Question: I've got a DIV with a single child DIV that may or may not overflow on multiple sides of its parent. I need to be able to hide any part of the child that overflows the bottom edge of the parent, but allow for overflow on all other sides.
Here's a graphic to help explain:

I've been looking at the 'clip' CSS property but haven't been able to beat it into submission, largely because it doesn't accept percentages and this child doesn't have a static height/width. In addition, when hovering over the parent the child will animate, moving from one position to another. Makes things a bit trickier.
Suggestions?
My goal is to not add extraneous markup for styling purposes. This particular site must be solid on a semantic level, as it's for a large school, so adding extra wrapper divs to make this happen is less than ideal.
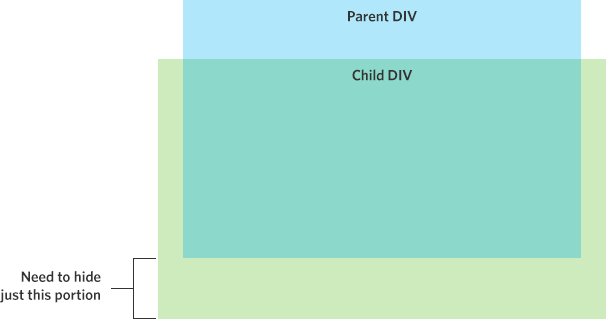
Answer: If you can use one more parent div, I could achieve similar results using following.
The CSS:
'''
#grandparent{
overflow: hidden
}
#parent {
background-color: #600;
width: 200px;
height: 200px;
padding-top: 30px;
text-align: center;
margin: 0 auto;
position: relative
}
#child {
background-color: #090;
width: 100%;
height: 300px;
margin: 0 auto;
position: absolute;
padding: 0 1.5em;
margin-left: -1.5em;
}
'''
The markup:
'''
<div id="grandparent">
<div id="parent">
<div id="child">Lorem possum Lorem possum Lorem possum Lorem possum Lorem possum Lorem possum Lorem possum Lorem possum Lorem possum Lorem possum Lorem possum Lorem possum Lorem possum Lorem possum Lorem possum Lorem possum Lorem possum Lorem possum Lorem possum Lorem possum Lorem possum Lorem possum Lorem possum Lorem possum Lorem possum Lorem possum Lorem possum Lorem possum Lorem possum Lorem possum Lorem possum Lorem possum Lorem possum Lorem possum Lorem possum Lorem possum Lorem possum Lorem possum Lorem possum Lorem possum Lorem possum</div>
</div>
</div>
'''